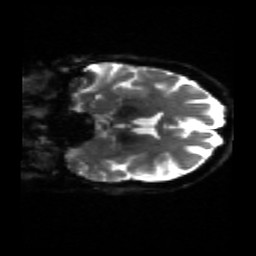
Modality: sbref
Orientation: coronal
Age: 56
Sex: female
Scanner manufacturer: siemens
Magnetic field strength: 3 T
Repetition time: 4.71 s
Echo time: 0.0906 s